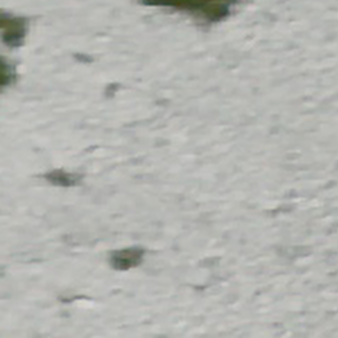
Label: other